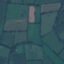
Label: Pasture